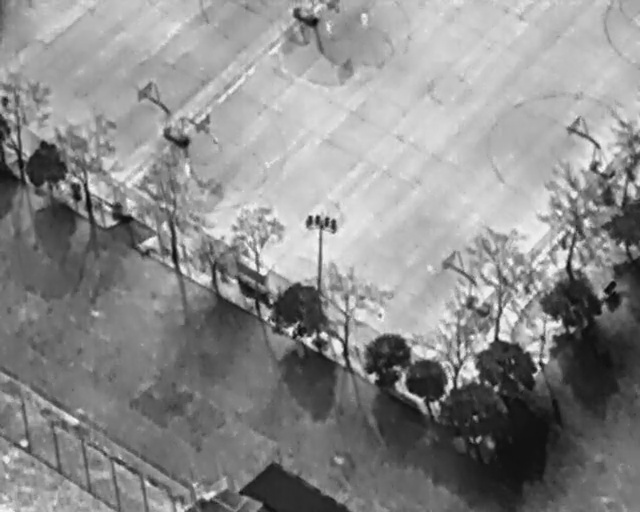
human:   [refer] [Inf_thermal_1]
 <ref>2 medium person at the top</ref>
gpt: <box>[[55, 2, 58, 4, 2], [50, 4, 53, 6, 2]]</box>